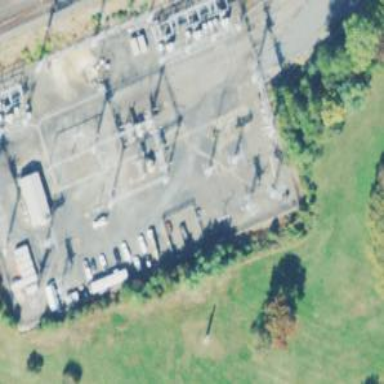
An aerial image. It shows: Power substation.